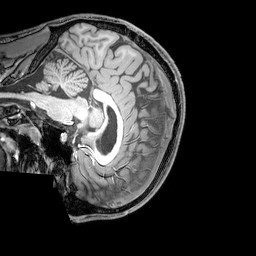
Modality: T1w
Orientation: sagittal
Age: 21
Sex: male
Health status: healthy
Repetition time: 0.081 s
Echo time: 0.037 s